Question: Button Images inside Xamarin.Forms are appearing squeezed on iOS. How do you set the Image to display in normal aspect ratio in XAML? Also as a bonus how do you make sure the Button Images line up vertically? I have tried setting the XAML property but it has no effect.

XAML in ContentPage.Content:
'''
<StackLayout Orientation="Vertical" VerticalOptions="Start" HorizontalOptions="Fill" Padding="20">
<Button Image="icon_facebook" Clicked="onClicked" Text="Facebook" />
<Button Image="icon_twitter" Clicked="onClicked" Text="Twitter" />
<Button Image="icon_microsoft" Clicked="onClicked" Text="Microsoft Account" />
<Button Image="icon_google" Clicked="onClicked" Text="Google" />
</StackLayout>
'''
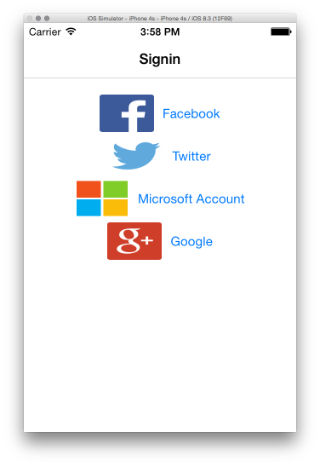
Answer: If you are open to it you could use the 'ImageButton' from the <URL>.
Alternatively you could go for a 'ListView' with 'ImageCell's or if that doesn't give you enough flexibility create your own 'ViewCell'. These align well by default and you can trigger the proper action when a user taps an item in the list.
Here is an example of Apple themselves doing something similar: